Question: I have a problem with autolayout. The Table View below the Image View should resize to fill the whole space below when the App runs on an iPhone 5, but it doesn't. What is the problem?

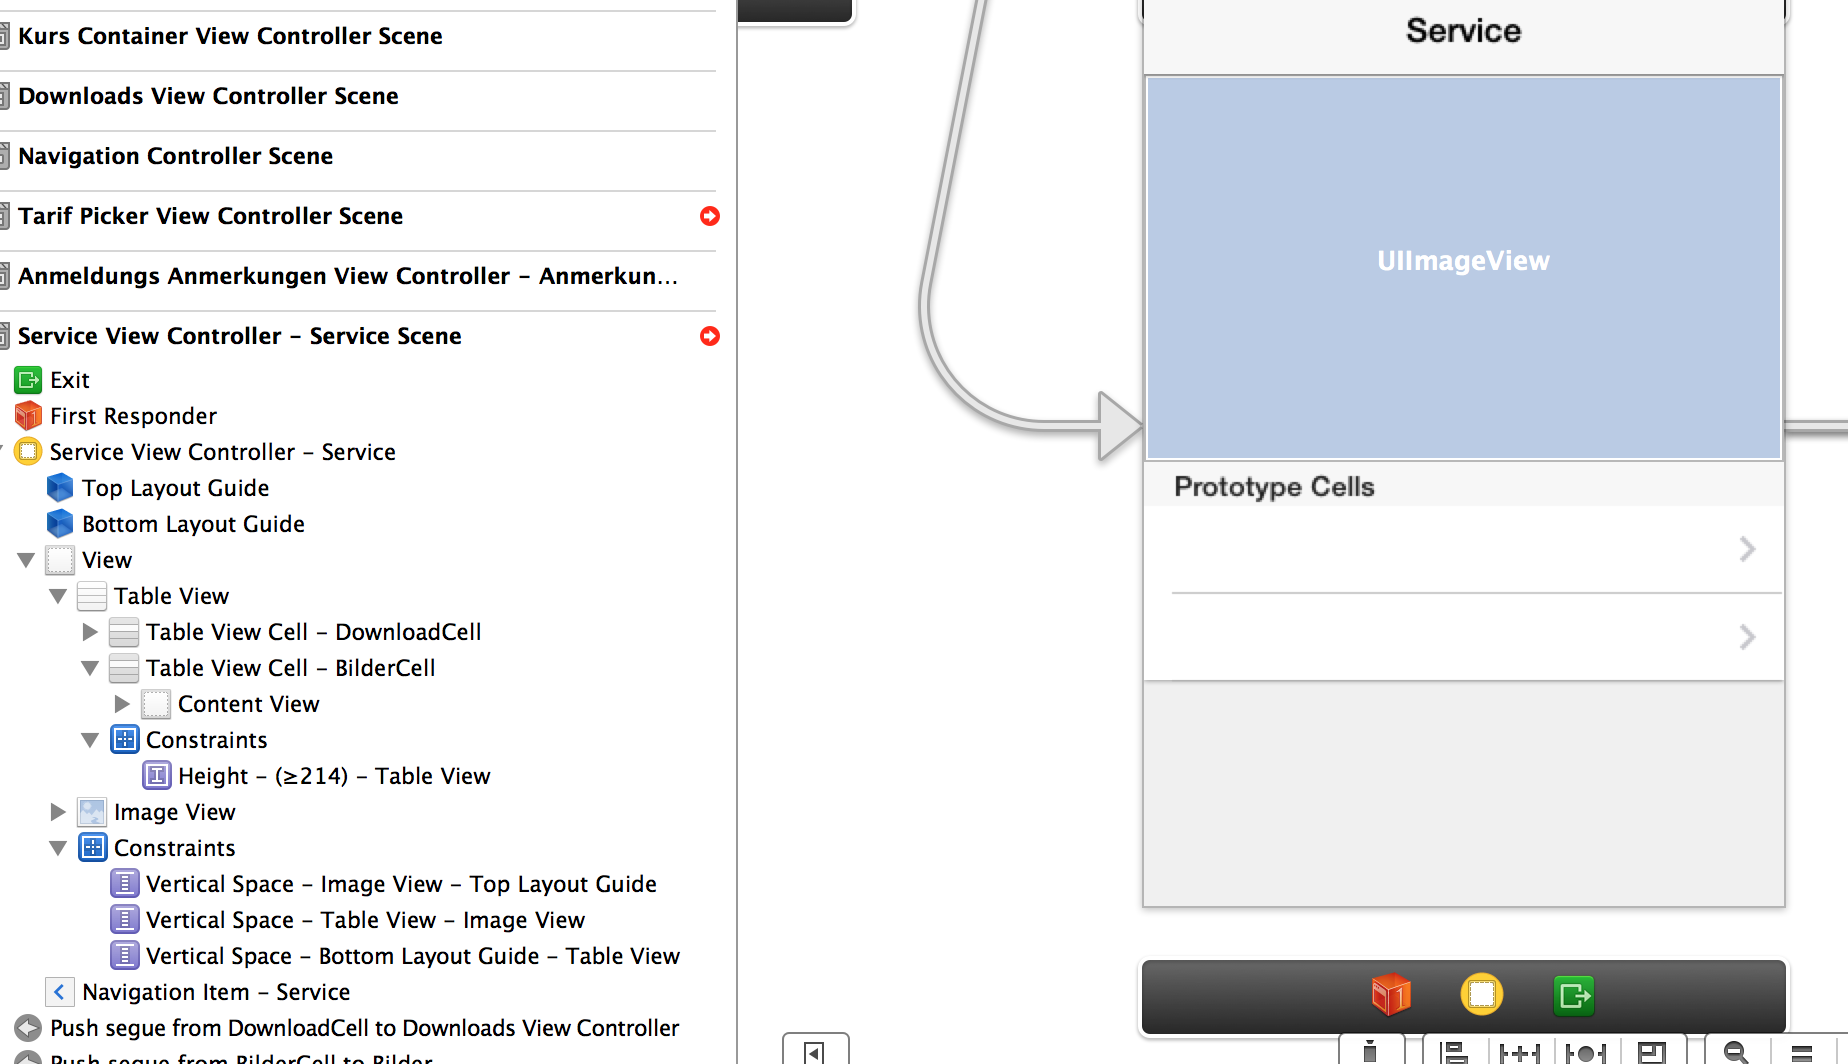
Answer: Your table view should have a vertical spacing constraint to the image view and another one to the bottom of the screen. It should have no height constraint.
I'm not sure what all your constraints are. It seems that something needs a fixed height (or some way to tell the system what the relative heights of the image view and table view are). It worked fine for me to give the image view a fixed height, and with these constraints for the image view and table view:
image view:

table view: